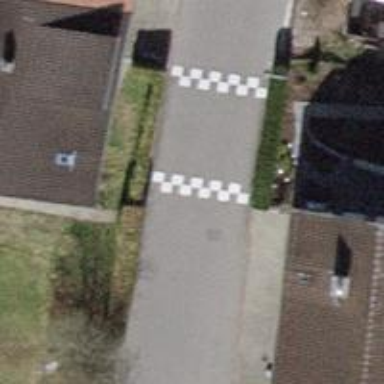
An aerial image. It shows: Table-style traffic calming feature.